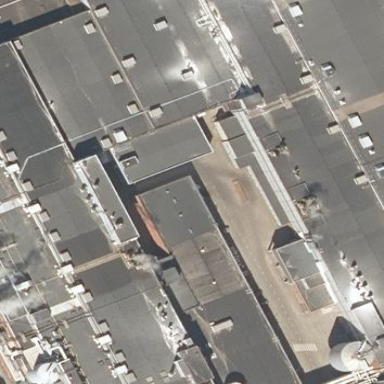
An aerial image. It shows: Manufacture building with grey roof.